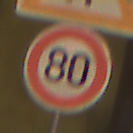
Verkehrszeichen: Geschwindigkeit80
Zusatzzeichen oben: EinseitigVerengteFahrbahnLinks
Umgebung: Outdoor, Suburban
Tageszeit: Night
Wetter: PartlyCloudy
Licht: Artificial
Jahreszeit: NotSpecified
Kontrast: HighContrast